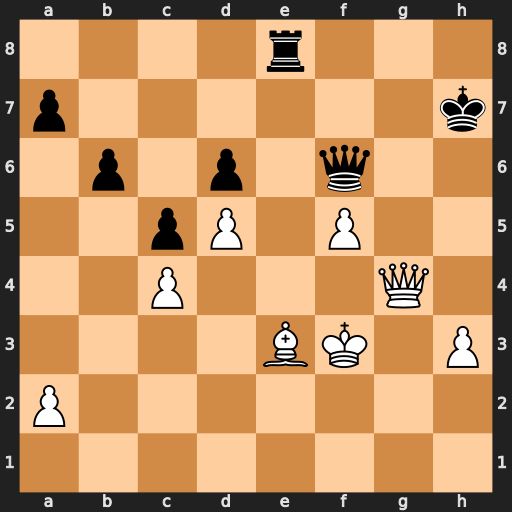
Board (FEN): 4r3/p6k/1p1p1q2/2pP1P2/2P3Q1/4BK1P/P7/8
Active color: w
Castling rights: -
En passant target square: -
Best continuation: Qh5+ Kg7 Qxe8